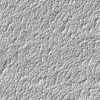
Atmospheric dust classification: not_dusty